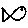
Label: fish